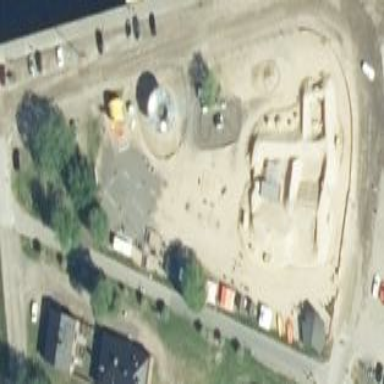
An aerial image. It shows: Theme park.